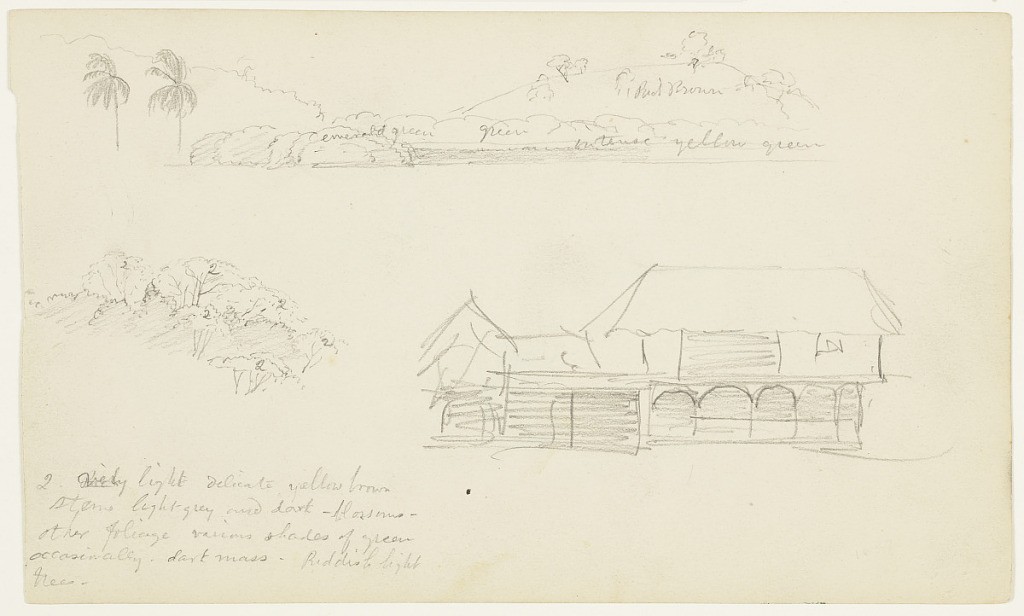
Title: Landscape Sketches with a House, Ecuador
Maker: Frederic Edwin Church, American, 1826–1900
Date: May–August 1857
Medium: Graphite on white wove paper
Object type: Drawing
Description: Landscape and architectural sketch showing views of a large house and a hilly landscape from a river in Ecuador. At lower right, a two-story home with an arched colonnade on its ground floor is visible. A sketch of a group of trees and other foliage is shown at center left. Along upper margin, a view of a hilly landscape beyond a heavily wooded riverbank, with two prominent palm trees at left, is visible.